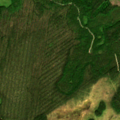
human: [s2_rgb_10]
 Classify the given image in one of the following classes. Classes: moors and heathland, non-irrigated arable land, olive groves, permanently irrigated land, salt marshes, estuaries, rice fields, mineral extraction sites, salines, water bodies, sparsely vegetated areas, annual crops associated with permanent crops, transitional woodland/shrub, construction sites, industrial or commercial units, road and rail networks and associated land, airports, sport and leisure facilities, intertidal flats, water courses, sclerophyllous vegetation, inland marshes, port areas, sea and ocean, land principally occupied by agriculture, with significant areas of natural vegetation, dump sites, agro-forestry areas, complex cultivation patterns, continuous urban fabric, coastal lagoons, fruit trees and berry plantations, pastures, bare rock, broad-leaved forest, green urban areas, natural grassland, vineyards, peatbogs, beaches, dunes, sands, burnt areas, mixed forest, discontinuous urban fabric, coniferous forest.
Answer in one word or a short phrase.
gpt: coniferous forest, mixed forest, peatbogs